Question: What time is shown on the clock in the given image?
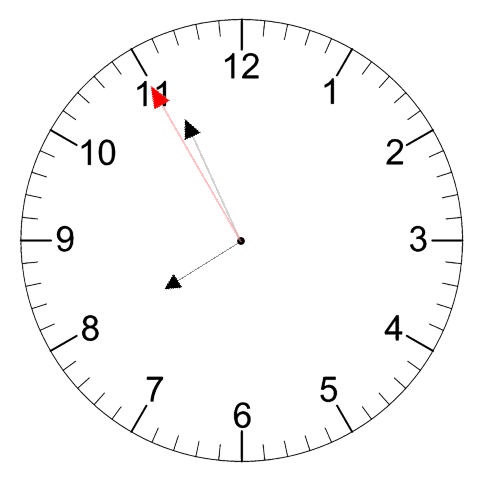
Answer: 07:55:55